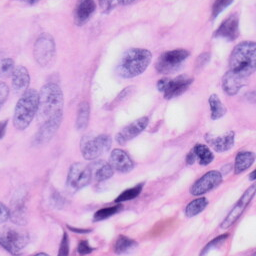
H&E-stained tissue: Skin